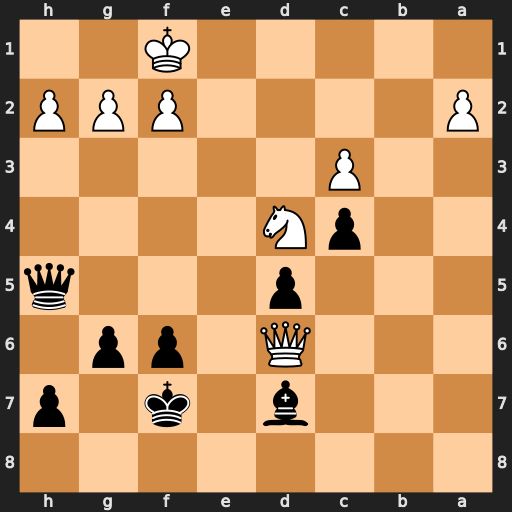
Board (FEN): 8/3b1k1p/3Q1pp1/3p3q/2pN4/2P5/P4PPP/5K2
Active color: b
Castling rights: -
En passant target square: -
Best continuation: Qd1#